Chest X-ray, PA view. Patient: 45 years old, sex M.
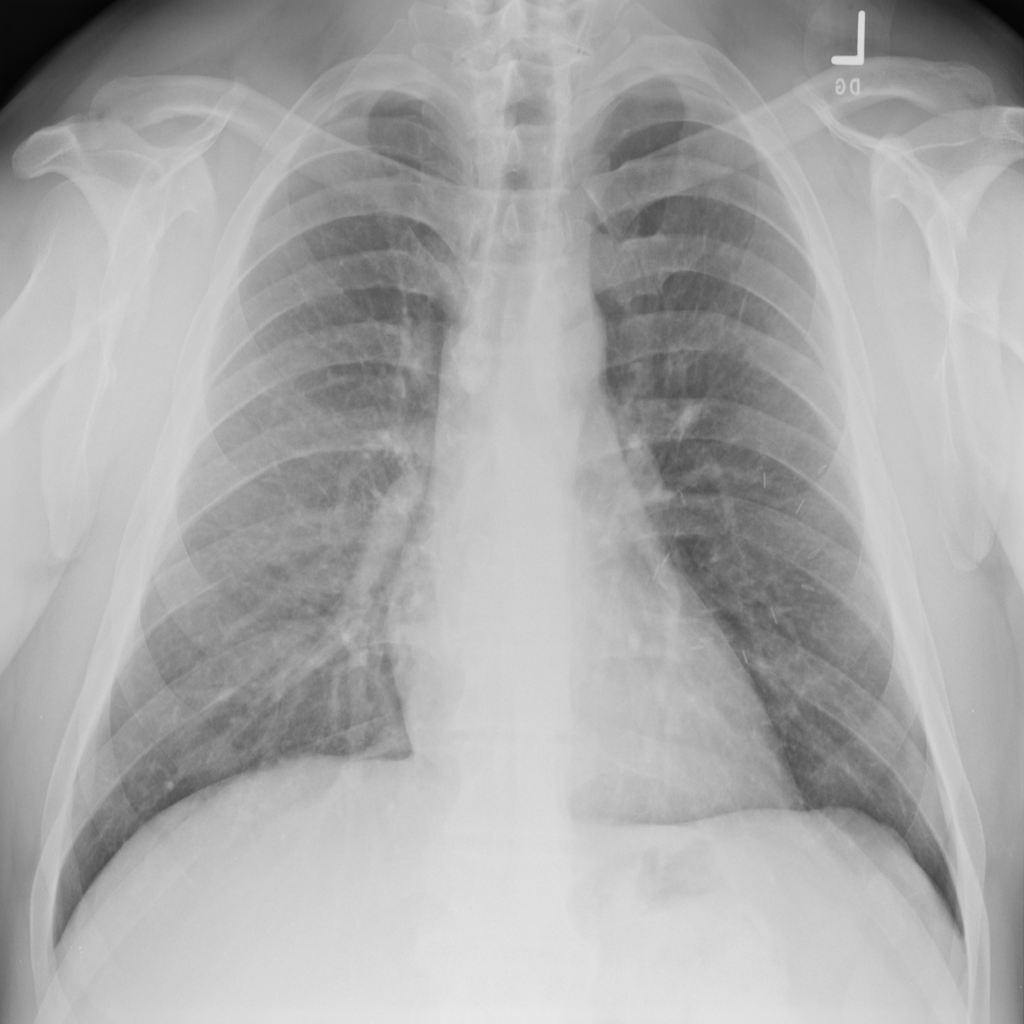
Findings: No Finding